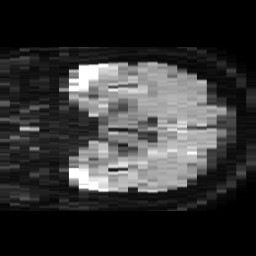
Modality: TRACE
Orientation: coronal
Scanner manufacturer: philips
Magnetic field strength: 3 T
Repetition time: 4.072 s
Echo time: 0.06042 s